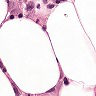
Metastatic tissue present: yes